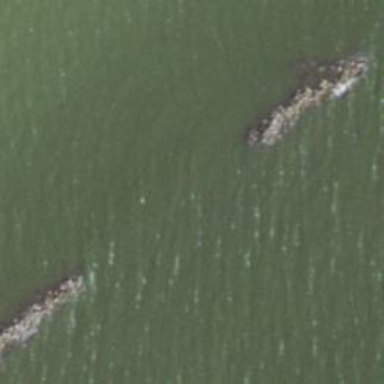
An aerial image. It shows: Breakwater structure.